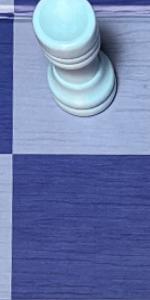
Label: Empty